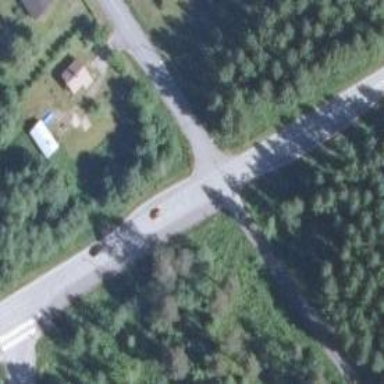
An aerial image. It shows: Road with "give way" sign.